Question: What is the result of this measurement?
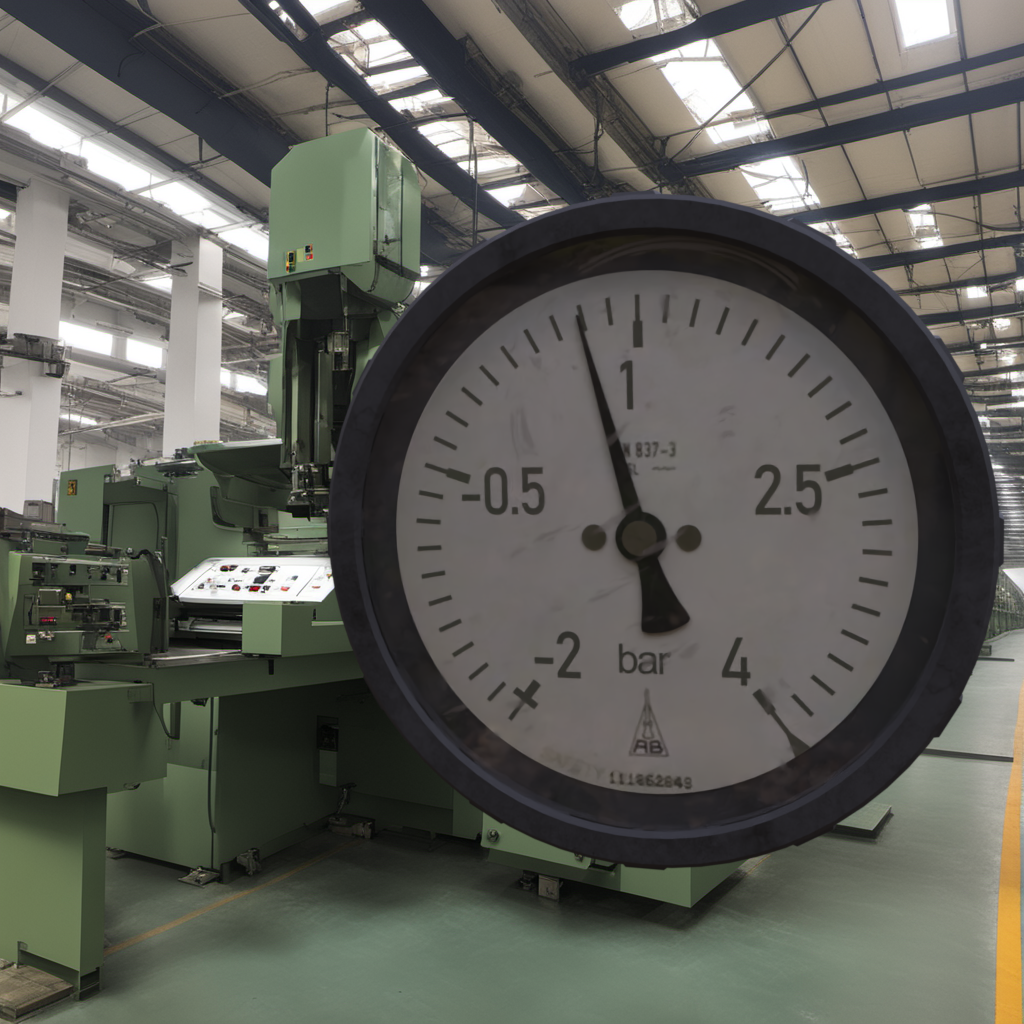
Answer: The result is 0.68
Question: What is the reading range of the measurement in the image?
Answer: The range is from -2 to 4
Question: What is the minimum and maximum value range of the measurement in the image?
Answer: The minimum value is -2 and the maximum value is 4